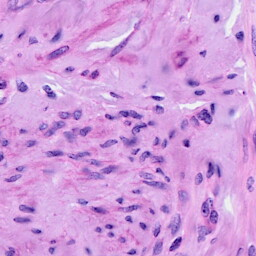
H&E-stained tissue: Cervix